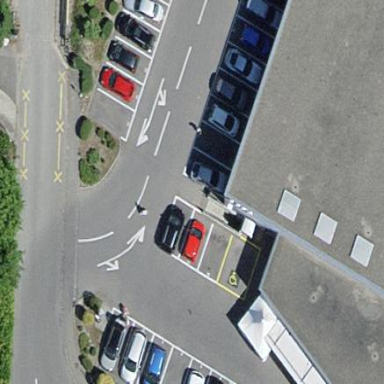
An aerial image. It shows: Parking area with surface.